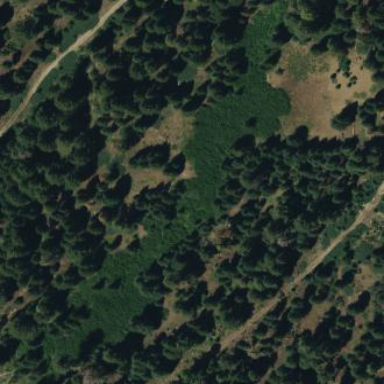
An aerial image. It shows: Abundant wood vegetation.